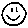
Label: smiley face